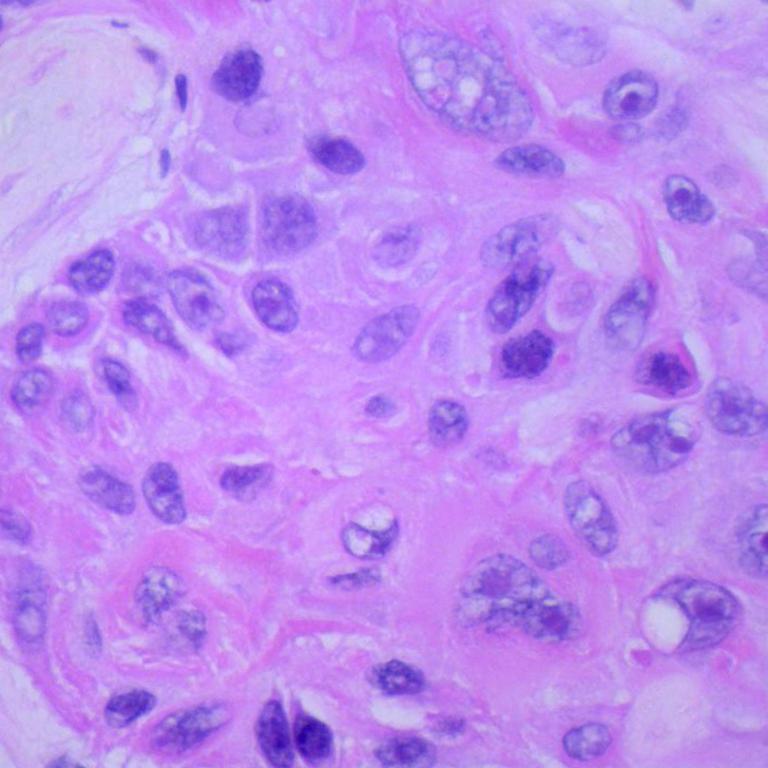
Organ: lung
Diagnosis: squamous carcinomas